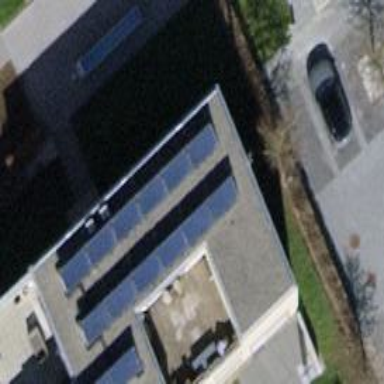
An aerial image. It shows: Solar power generator using solar thermal collector.